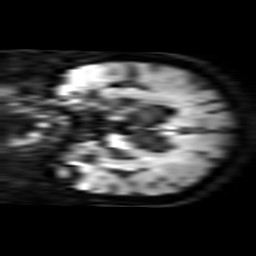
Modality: TRACE
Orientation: coronal
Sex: female
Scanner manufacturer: philips
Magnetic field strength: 3 T
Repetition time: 3.336 s
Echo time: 0.076 s